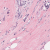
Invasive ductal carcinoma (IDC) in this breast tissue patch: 1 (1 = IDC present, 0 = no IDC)